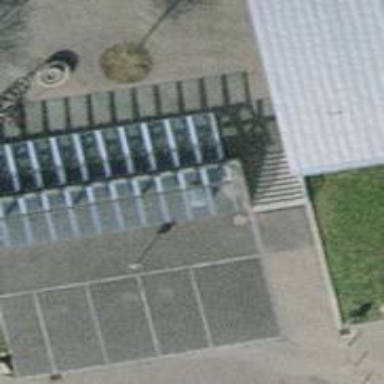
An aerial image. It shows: Set of concrete steps.